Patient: sex M, age 61
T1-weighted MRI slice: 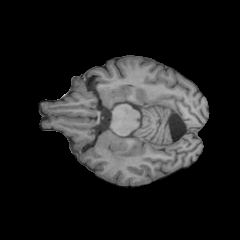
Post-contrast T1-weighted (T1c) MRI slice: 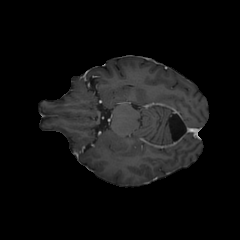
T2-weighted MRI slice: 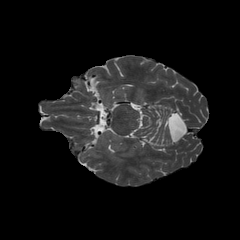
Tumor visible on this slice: yes
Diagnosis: Astrocytoma, IDH-wildtype
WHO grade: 3